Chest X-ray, PA view. Patient: 47 years old, sex F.
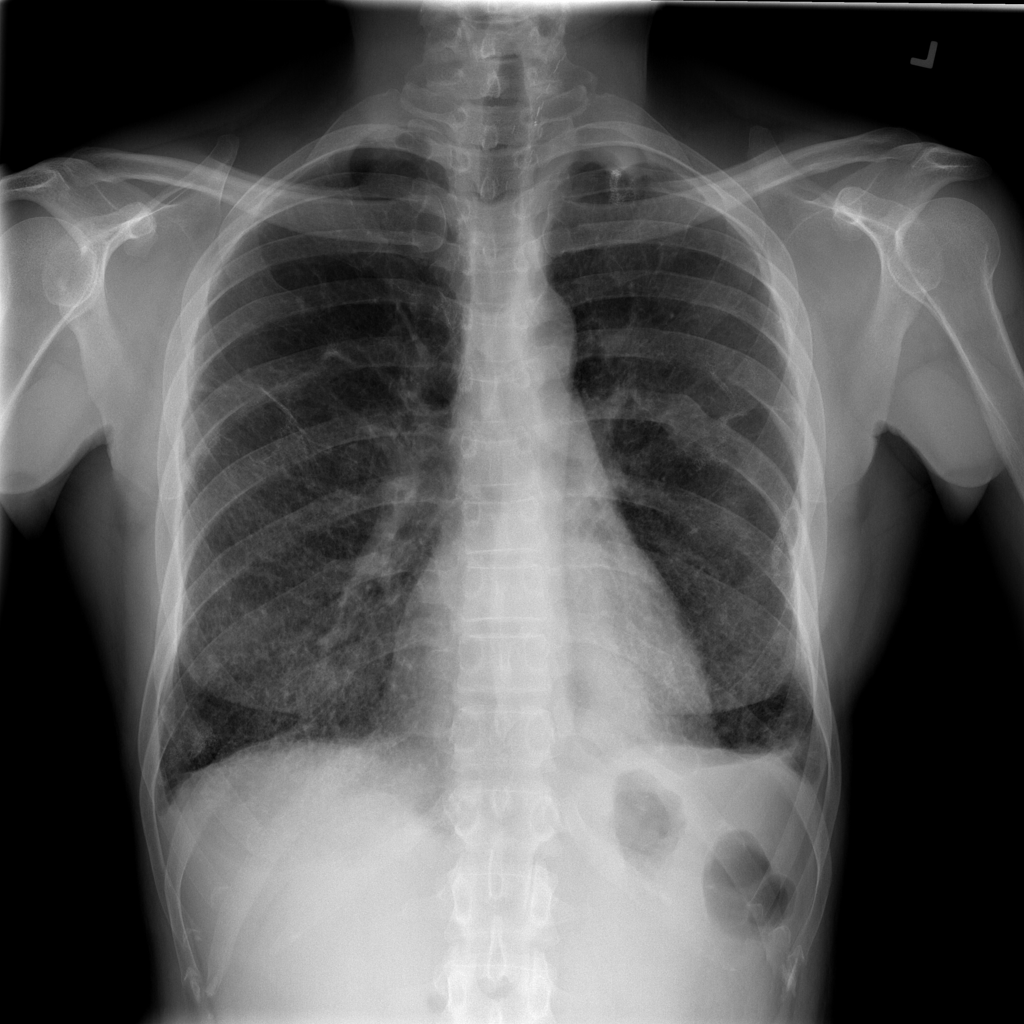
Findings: No Finding